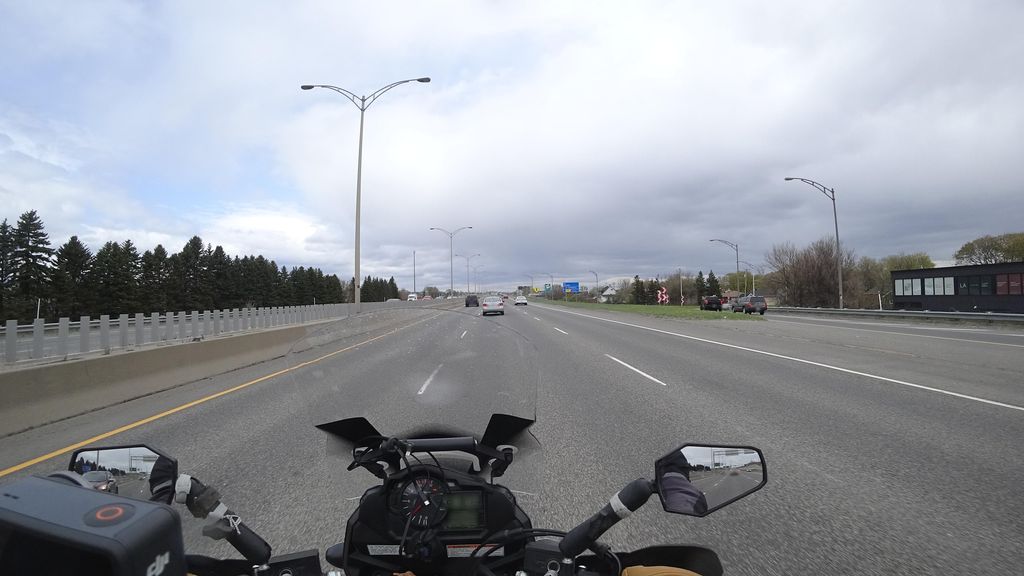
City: quebec_city